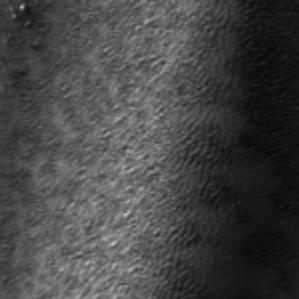
Label: frost